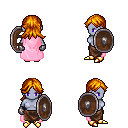
a pixel art fantasy rpg character, female body template, dark elf, purple skin, pink cape, robe skirt, dark blonde loose hair, metal gloves, gold boots, shield, four views (front, back, left, right), 2x2 character sprite sheet, small pixel art, hard edges, no anti-aliasing